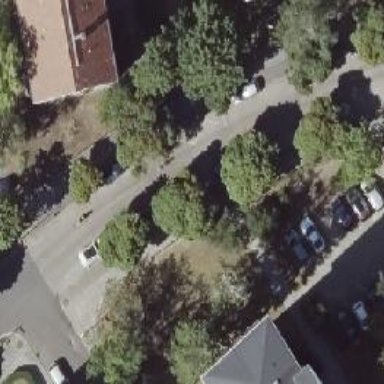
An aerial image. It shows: Residential road with concrete plates serving as sidewalks on both sides. The parking orientation is parallel with half of the vehicles parked on the kerb.